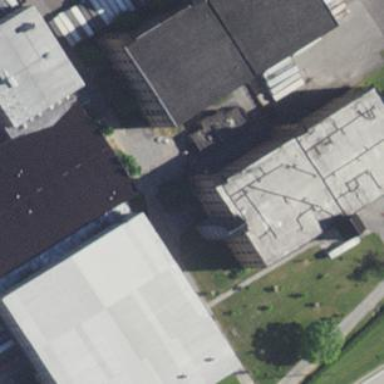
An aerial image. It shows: Part of building.